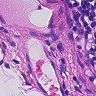
Metastatic tissue present: no